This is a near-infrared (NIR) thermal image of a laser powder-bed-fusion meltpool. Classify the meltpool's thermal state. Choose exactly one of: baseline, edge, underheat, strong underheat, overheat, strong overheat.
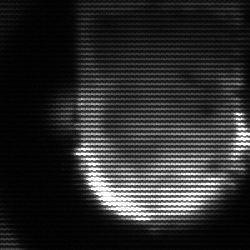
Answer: baseline